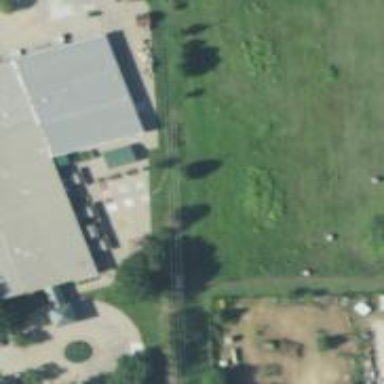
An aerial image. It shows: Power pole.